Interaction volume radius: 5 \u00c5
Interaction volume height: 40 \u00c5
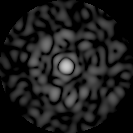
Disorder parameter: 0.808